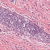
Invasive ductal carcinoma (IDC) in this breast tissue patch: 1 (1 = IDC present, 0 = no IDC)